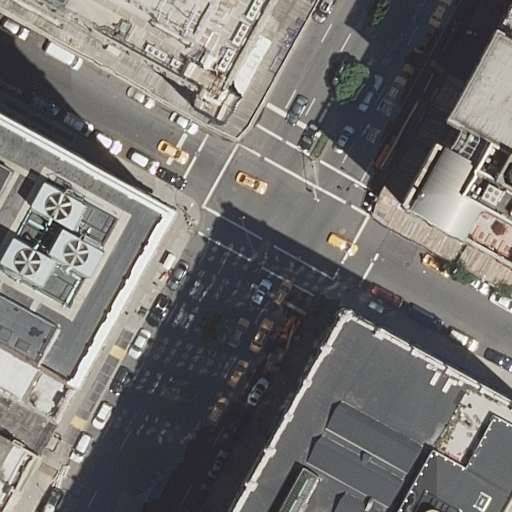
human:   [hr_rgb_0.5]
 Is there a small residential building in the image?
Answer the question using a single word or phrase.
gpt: yes

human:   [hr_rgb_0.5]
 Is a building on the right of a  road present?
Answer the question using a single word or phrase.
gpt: yes

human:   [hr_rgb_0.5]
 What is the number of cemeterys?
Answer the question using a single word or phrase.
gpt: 0

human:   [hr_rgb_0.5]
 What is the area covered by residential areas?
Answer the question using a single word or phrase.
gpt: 0m2

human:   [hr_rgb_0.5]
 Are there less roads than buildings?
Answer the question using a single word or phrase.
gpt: yes

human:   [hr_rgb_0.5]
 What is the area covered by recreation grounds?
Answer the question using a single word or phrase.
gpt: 0m2

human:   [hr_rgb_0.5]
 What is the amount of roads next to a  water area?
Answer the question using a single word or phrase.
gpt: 0

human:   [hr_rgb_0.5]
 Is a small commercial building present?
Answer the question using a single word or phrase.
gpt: no

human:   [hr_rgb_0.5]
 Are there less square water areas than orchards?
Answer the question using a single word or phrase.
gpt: no

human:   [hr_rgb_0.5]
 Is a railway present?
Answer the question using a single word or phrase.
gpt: no

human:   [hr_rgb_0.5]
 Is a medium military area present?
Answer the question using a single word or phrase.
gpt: no

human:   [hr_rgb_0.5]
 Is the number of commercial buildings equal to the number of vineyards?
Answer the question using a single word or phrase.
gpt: yes

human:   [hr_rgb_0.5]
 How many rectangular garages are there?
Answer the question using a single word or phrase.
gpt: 0

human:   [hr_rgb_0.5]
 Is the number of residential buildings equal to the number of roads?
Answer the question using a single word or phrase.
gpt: no

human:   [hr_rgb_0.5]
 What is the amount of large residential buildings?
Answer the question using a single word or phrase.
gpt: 4

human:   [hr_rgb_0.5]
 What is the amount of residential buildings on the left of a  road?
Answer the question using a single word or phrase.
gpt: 5

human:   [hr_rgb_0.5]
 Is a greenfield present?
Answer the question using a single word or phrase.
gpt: no

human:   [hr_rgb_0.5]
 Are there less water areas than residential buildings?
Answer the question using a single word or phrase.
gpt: yes

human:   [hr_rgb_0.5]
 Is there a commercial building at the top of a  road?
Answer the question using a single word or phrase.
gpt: no

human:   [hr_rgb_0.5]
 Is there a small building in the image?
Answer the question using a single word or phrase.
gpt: yes

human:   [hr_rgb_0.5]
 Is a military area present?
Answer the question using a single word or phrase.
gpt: no

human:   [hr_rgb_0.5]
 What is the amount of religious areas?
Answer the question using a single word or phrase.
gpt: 0

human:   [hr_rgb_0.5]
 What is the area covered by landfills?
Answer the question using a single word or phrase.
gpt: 0m2

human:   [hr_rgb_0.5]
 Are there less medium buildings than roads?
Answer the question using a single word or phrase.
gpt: yes

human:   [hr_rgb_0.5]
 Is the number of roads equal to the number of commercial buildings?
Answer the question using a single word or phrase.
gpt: no

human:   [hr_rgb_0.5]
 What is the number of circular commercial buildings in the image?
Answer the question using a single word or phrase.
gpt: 0

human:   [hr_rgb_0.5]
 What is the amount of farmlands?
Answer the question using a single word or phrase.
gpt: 0

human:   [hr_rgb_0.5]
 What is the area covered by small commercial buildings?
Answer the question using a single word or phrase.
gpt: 0m2

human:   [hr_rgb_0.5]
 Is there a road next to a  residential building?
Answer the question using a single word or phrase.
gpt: yes

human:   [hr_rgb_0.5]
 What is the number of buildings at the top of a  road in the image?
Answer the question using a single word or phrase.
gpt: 5

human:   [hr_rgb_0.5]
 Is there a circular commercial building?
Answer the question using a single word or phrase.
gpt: no

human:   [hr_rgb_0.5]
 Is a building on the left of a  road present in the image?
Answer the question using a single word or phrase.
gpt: yes

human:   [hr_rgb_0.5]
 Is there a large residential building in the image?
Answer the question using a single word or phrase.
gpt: yes

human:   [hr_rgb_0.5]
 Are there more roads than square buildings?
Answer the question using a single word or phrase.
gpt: yes

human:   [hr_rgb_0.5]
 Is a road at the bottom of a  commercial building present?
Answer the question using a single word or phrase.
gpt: no

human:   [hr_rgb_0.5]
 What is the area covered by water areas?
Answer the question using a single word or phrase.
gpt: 0m2